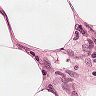
Metastatic tissue present: no